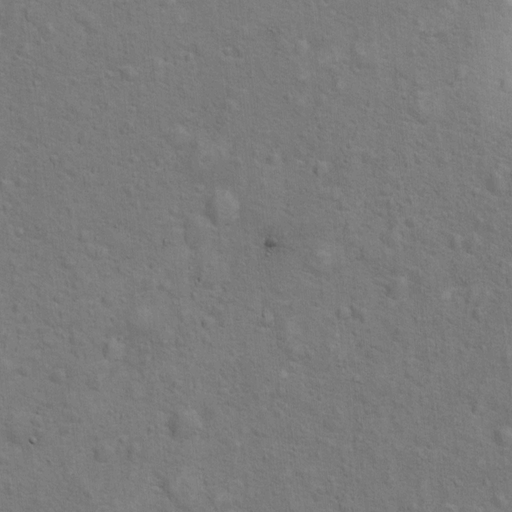
Classes present: Background